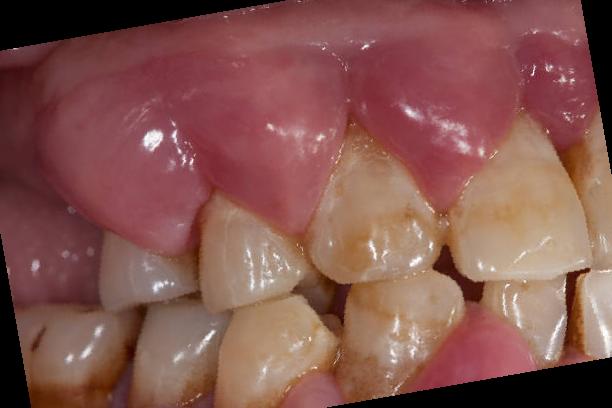
Condition: Calculus